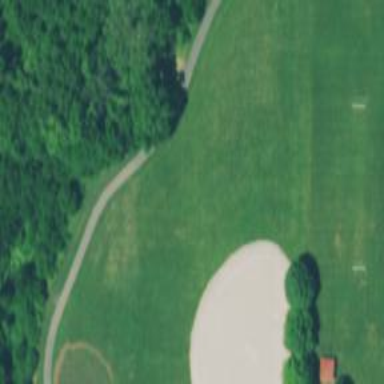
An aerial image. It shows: Baseball pitch for leisure land.